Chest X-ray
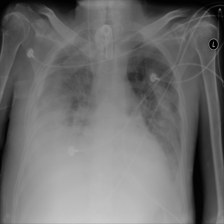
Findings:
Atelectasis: negative
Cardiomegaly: negative
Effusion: negative
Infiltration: positive
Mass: negative
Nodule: negative
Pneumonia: negative
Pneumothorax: negative
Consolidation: positive
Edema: negative
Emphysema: negative
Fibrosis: negative
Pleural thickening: positive
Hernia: negative